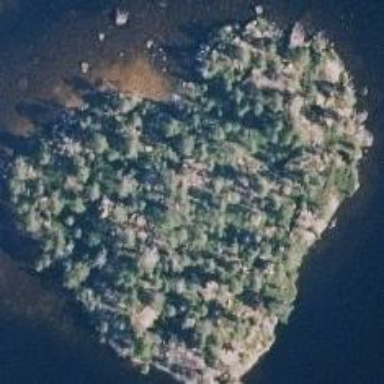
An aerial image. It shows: Islet.